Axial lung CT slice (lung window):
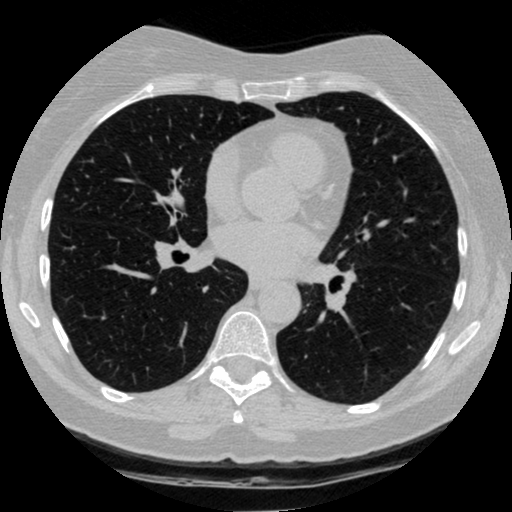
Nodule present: no